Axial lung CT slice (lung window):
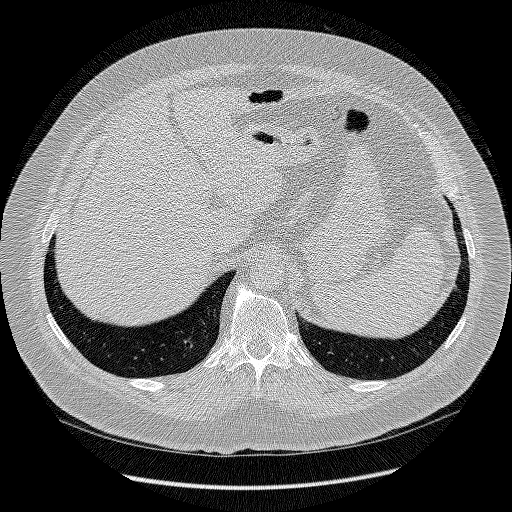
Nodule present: no